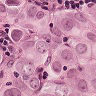
Metastatic tissue present: yes